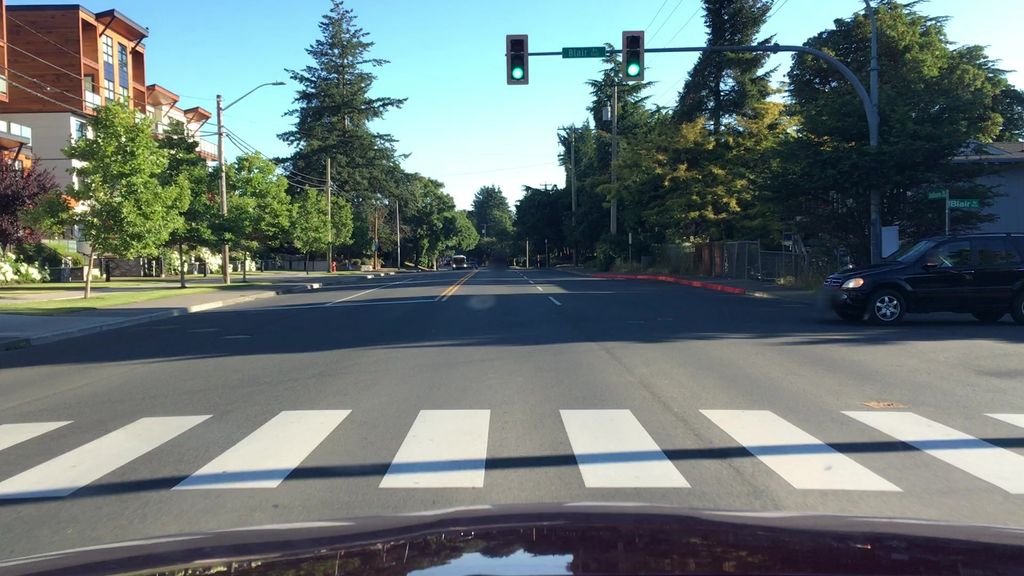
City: victoria